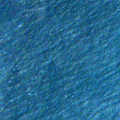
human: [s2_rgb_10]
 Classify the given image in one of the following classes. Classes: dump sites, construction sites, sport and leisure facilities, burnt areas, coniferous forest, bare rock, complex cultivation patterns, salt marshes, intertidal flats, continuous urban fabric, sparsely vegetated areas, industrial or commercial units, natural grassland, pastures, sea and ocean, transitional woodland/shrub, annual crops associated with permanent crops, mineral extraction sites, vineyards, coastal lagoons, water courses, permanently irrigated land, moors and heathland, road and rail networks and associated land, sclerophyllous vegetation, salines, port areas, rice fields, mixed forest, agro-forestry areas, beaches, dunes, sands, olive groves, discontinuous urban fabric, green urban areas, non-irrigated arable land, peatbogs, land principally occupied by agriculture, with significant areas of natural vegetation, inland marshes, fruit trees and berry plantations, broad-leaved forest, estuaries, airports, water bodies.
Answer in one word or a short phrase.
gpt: sea and ocean